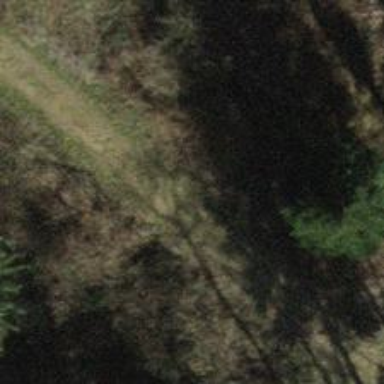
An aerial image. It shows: Culvert tunnel under ditch.